Question: I want to make something using javascript, i got an image which is a track, and 4 people running from the left of the track to the right. So basically all what they need to do is move to the right.
I'm trying to move a image to the right when i click a button. See i managed to move a image but when i duplicated the function, it would only do it for the last image.

1. So i tried to change all variables for every function but it still will only move the last image.
2. I tried to put If statements but i don't know how exactly how they work, so this might work but i couldn't make it work.
3. I did also some research on the function init(), which i don't understand completely, but i tried changing around with it but i couldn't make it work code <script type="text/javascript">
var imgObjgroen = null;
function init(){
imgObjgroen = document.getElementById('lopergroen');
imgObjgroen.style.left = '35px';
}
function moveGreenRight(){
imgObjgroen.style.left = parseInt(imgObjgroen.style.left) + 95 + 'px';
}
var imgObjrood = null;
function init(){
imgObjrood = document.getElementById('loperrood');
imgObjrood.style.left = '35px';
}
function moveRedRight(){
imgObjrood.style.left = parseInt(imgObjrood.style.left) + 95 + 'px';
}
var imgObjgeel = null;
function init(){
imgObjgeel = document.getElementById('lopergeel');
imgObjgeel.style.left = '35px';
}
function moveYellowRight(){
imgObjgeel.style.left = parseInt(imgObjgeel.style.left) + 95 + 'px';
}
var imgObjblauw = null;
function init(){
imgObjblauw = document.getElementById('loperblauw');
imgObjblauw.style.left = '35px';
}
function moveBlueRight(){
imgObjblauw.style.left = parseInt(imgObjblauw.style.left) + 95 + 'px';
}
window.onload =init;
</script>
<div id="wrap">
<img id="baan" src="baan.png">
<img id="lopergroen" src="lopergroen.png">
<img id="loperrood" src="loperrood.png">
<img id="lopergeel" src="lopergeel.png">
<img id="loperblauw" src="loperblauw.png">
</div>
<button id="lopergroenbutton" onclick="moveGreenRight();">groen</button>
<button id="loperroodbutton" onclick="moveRedRight();">rood</button>
<button id="lopergeelbutton" onclick="moveYellowRight();">geel</button>
<button id="loperblauwbutton" onclick="moveBlueRight();">blauw</button>
Thanks and sorry for my bad english.
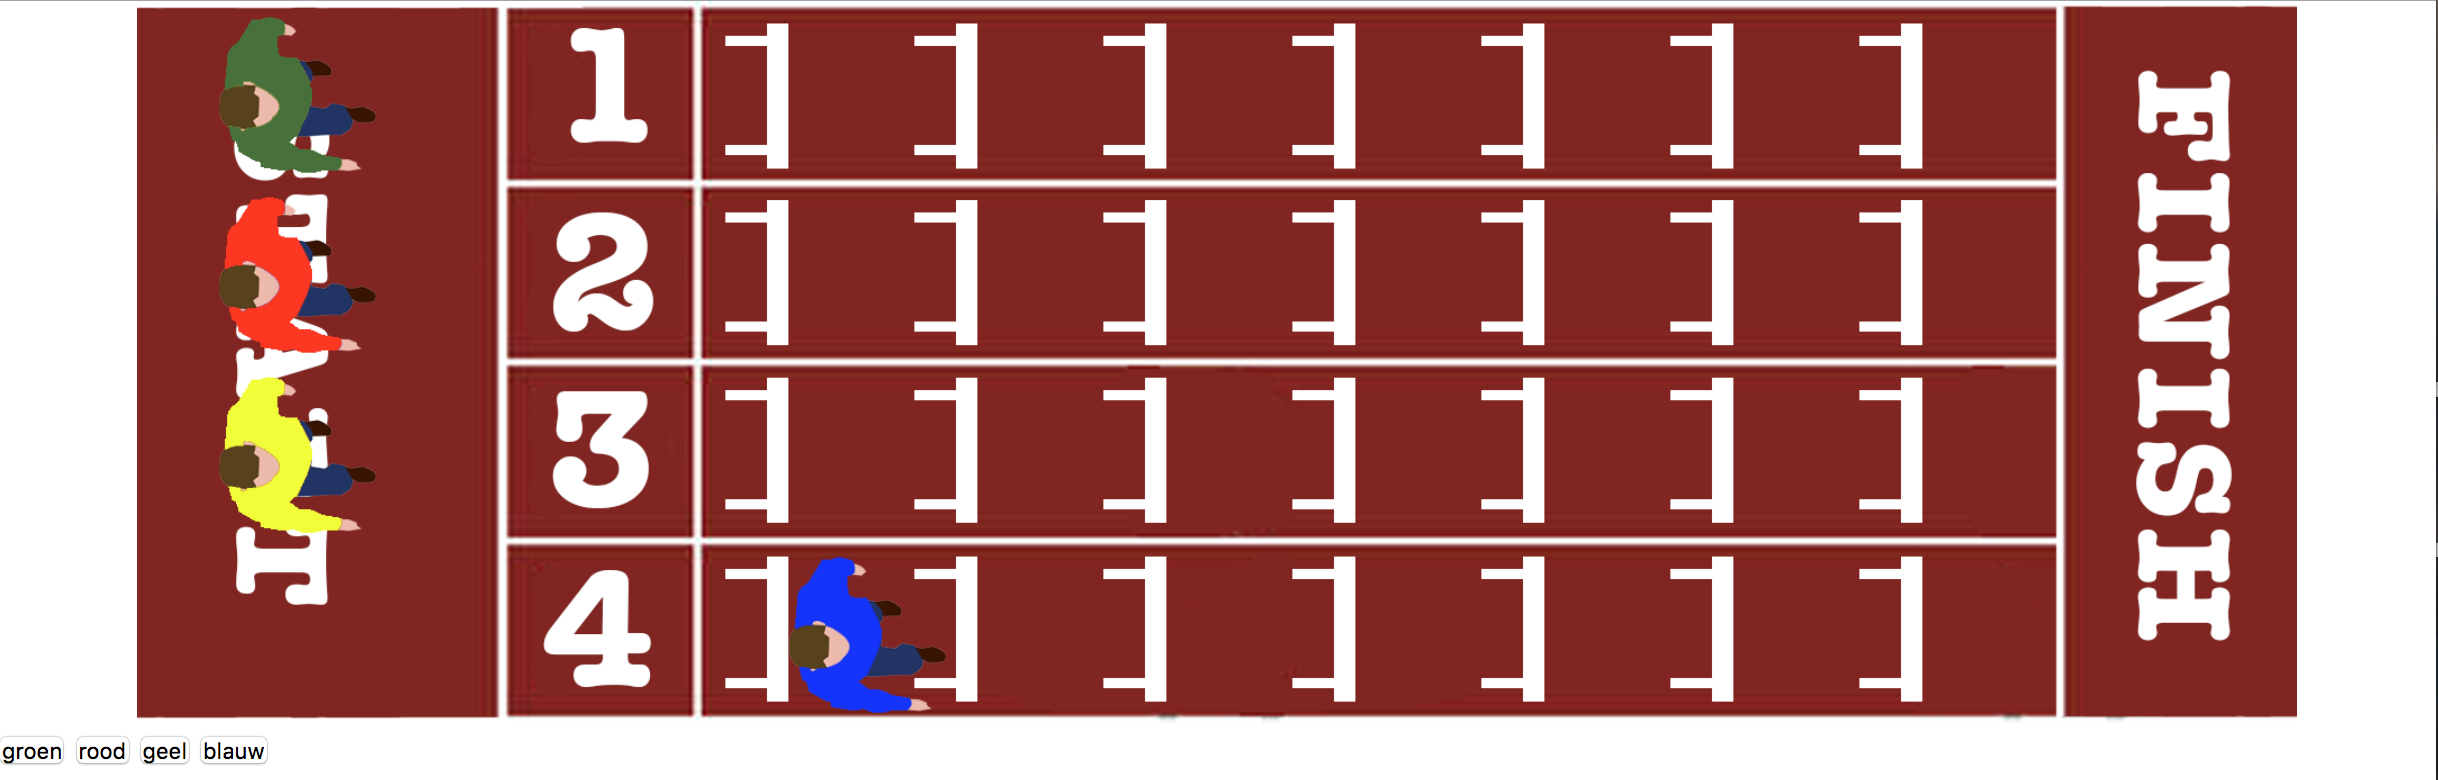
Answer: You should have a single init function where you initialize all the image handlers
'''
var imgObjgroen = null;
var imgObjrood = null;
var imgObjgeel = null;
var imgObjblauw = null;
function init(){
imgObjblauw = document.getElementById('loperblauw');
imgObjblauw.style.left = '35px';
imgObjgeel = document.getElementById('lopergeel');
imgObjgeel.style.left = '35px';
imgObjrood = document.getElementById('loperrood');
imgObjrood.style.left = '35px';
imgObjgroen = document.getElementById('lopergroen');
imgObjgroen.style.left = '35px';
}
function moveGreenRight(){
imgObjgroen.style.left = parseInt(imgObjgroen.style.left) + 95 + 'px';
}
function moveRedRight(){
imgObjrood.style.left = parseInt(imgObjrood.style.left) + 95 + 'px';
}
function moveYellowRight(){
imgObjgeel.style.left = parseInt(imgObjgeel.style.left) + 95 + 'px';
}
function moveBlueRight(){
imgObjblauw.style.left = parseInt(imgObjblauw.style.left) + 95 + 'px';
}
window.onload =init;
'''
'''
<div id="wrap">
<img id="baan" src="baan.png">
<img id="lopergroen" src="lopergroen.png">
<img id="loperrood" src="loperrood.png">
<img id="lopergeel" src="lopergeel.png">
<img id="loperblauw" src="loperblauw.png">
</div>
<button id="lopergroenbutton" onclick="moveGreenRight();">groen</button>
<button id="loperroodbutton" onclick="moveRedRight();">rood</button>
<button id="lopergeelbutton" onclick="moveYellowRight();">geel</button>
<button id="loperblauwbutton" onclick="moveBlueRight();">blauw</button>
'''